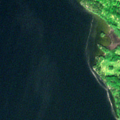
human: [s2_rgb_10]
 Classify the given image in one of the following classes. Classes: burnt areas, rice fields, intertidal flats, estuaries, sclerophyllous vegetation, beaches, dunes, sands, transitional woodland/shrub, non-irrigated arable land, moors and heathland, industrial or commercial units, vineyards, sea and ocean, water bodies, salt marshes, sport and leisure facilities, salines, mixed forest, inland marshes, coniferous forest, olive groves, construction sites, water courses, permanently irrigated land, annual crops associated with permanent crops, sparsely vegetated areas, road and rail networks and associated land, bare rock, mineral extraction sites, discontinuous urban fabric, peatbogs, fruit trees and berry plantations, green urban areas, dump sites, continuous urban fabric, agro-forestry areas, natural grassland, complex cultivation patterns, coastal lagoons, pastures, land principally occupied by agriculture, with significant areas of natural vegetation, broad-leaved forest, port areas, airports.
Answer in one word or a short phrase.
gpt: mixed forest, water bodies